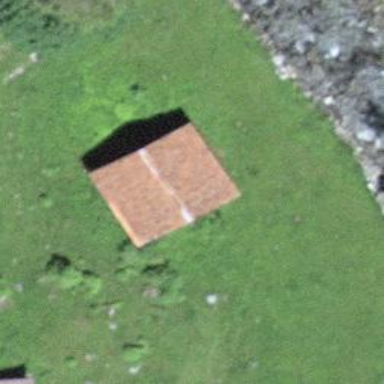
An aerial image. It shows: Barn.